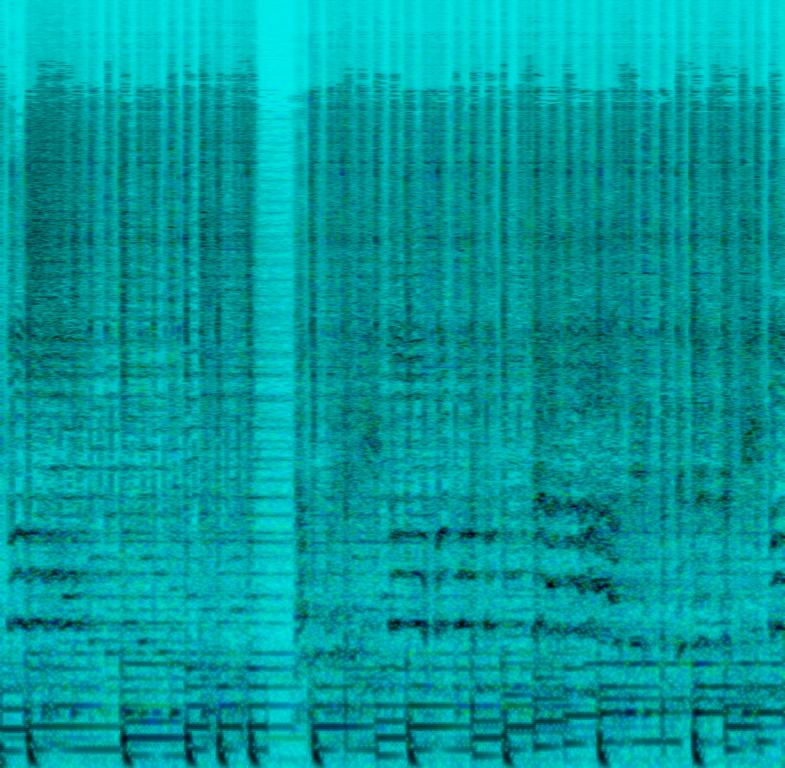
The low quality recording features a regional Mexican song that consists of harmonizing male vocals singing over wide, bouncy wooden percussion, wide acoustic rhythm guitar, groovy bass, punchy kick and strings melody. It sounds passionate, energetic and groovy.